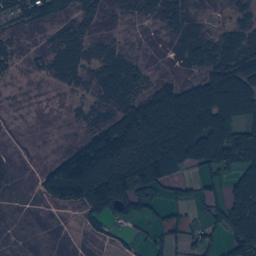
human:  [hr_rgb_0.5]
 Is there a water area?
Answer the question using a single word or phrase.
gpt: yes

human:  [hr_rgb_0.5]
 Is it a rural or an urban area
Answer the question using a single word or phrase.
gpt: rural

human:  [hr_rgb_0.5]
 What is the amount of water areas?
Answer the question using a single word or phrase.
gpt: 14

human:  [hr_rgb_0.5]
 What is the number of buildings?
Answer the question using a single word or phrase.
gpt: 54

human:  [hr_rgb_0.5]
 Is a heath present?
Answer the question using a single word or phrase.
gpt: yes

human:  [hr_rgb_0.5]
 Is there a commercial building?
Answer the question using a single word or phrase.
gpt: yes

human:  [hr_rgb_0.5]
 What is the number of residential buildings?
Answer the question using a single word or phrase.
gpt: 39

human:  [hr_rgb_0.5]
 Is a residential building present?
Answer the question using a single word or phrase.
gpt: yes

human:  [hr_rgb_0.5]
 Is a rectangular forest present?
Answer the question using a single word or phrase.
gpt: yes

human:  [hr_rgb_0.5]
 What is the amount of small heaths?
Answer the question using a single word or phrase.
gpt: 7

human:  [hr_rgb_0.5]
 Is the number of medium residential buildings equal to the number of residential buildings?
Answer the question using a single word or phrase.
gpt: no

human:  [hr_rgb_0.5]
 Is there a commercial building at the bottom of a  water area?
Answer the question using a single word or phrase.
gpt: yes

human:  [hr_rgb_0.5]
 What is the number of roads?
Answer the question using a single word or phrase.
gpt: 171

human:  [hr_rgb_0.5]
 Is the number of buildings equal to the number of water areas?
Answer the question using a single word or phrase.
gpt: no

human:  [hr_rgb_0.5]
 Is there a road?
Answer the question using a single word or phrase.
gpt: yes

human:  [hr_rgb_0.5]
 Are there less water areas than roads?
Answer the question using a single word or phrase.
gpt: yes

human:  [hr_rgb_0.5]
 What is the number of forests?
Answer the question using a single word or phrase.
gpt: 167

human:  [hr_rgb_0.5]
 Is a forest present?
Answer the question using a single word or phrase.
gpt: yes

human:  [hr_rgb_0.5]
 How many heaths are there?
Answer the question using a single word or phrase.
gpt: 76

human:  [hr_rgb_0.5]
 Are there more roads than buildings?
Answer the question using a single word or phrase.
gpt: yes

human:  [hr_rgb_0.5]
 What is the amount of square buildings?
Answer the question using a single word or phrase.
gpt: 0

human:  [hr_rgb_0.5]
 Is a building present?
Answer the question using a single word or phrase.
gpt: yes

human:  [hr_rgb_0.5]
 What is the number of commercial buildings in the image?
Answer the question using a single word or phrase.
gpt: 15

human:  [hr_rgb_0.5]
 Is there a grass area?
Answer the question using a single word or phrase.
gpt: yes

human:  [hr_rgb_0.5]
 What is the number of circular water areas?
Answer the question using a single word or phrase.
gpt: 3

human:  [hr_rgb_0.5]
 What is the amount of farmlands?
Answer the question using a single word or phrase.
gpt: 16

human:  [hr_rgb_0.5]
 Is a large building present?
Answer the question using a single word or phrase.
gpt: no

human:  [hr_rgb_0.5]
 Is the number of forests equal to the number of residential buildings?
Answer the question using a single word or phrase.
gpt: no

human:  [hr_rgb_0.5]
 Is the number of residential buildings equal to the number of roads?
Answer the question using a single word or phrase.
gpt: no

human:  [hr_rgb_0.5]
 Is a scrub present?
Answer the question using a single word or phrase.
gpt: yes

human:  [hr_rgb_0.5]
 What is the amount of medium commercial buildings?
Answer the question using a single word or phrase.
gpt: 1

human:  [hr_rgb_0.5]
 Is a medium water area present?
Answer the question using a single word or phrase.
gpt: yes

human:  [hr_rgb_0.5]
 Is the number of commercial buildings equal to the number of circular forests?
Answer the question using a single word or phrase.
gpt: no

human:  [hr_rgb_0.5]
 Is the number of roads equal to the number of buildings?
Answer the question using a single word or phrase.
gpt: no

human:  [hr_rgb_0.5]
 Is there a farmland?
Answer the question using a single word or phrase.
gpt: yes

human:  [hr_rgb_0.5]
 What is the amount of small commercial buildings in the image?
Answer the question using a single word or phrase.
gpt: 14

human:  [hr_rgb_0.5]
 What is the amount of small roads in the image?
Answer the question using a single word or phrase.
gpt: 171

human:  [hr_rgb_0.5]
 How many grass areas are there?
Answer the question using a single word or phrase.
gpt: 36

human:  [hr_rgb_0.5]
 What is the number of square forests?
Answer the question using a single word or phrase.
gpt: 3

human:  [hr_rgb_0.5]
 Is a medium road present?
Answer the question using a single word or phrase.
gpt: no

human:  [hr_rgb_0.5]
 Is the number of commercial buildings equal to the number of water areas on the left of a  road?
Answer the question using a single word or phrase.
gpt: no

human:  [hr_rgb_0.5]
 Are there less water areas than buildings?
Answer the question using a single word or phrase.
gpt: yes

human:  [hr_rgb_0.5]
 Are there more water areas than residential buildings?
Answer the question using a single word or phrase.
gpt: no

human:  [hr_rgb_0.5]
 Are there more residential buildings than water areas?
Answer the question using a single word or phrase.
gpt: yes

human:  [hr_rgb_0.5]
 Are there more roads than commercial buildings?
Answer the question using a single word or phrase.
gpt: yes

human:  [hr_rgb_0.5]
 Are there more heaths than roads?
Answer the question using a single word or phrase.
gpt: no

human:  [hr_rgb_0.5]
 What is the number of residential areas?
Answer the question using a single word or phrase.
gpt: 5

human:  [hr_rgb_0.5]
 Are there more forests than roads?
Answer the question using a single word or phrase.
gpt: no

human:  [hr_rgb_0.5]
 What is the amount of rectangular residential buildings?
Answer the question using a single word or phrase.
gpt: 26

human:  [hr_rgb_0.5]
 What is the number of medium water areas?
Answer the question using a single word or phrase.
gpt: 3

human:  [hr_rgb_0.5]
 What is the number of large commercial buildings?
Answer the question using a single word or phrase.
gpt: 0

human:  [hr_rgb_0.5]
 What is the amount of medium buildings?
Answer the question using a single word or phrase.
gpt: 1

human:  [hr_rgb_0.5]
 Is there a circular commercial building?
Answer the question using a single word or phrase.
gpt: no

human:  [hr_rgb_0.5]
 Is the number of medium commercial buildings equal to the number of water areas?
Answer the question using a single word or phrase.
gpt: no

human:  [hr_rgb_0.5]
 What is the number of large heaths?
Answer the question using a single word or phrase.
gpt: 57

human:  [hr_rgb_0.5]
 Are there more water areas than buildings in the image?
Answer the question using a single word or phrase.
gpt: no

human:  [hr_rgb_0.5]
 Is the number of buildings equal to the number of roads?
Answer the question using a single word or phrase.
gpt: no

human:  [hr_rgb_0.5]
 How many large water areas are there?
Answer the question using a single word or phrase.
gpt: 2

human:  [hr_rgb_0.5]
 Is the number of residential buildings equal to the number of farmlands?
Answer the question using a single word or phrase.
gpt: no

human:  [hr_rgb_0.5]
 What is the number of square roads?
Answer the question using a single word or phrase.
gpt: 0

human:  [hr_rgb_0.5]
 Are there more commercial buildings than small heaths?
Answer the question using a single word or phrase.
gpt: yes

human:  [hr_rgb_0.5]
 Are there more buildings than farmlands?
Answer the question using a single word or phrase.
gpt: yes

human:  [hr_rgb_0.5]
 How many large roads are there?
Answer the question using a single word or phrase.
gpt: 0

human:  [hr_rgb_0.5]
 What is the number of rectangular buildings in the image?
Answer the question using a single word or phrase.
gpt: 40